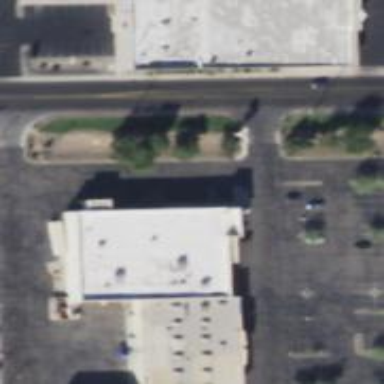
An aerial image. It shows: Pharmacy providing healthcare services.